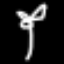
Label: palm tree